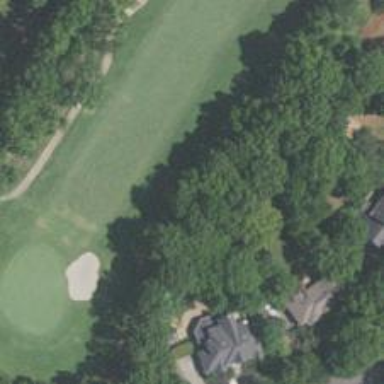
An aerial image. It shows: Golf tee.